Question: Is there any way to get the From email address via code in PHP - the address which we are using to send the email from SugarCRM.
I have tried
'''
$phpMailer = new SugarPHPMailer();
$phpMailer->setMailerForSystem();
print_r($phpMailer->From);
'''
but it displays only the default value i.e. root@localhost
if i configure the From as shown below
'''
$phpMailer->From = "myemailaddress@server.com";
print_r($phpMailer->From);
'''
it display myemailaddress@server.com but when i recieve the email in my Gmail account it is received from the default configured email address of the Sugar which in our case is something@gmail.com i am sorry for privacy reasons i cant display it here

If i further elaborates the received mail and check the Show Original option from the menu in Gmail (the Menu available on the right side next to the fancy arrow of Reply where the from email address is displayed in Gmail) it displays From as the defualt email address of Sugar configured by us and Return-Path: myemailaddress@server.com
Any idea how to get the default configured Email address for sending emails in the Sugar via code?
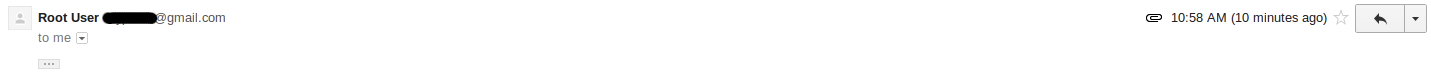
Answer: Try
'''
$administration = new Administration();
$administration->retrieveSettings();
print_r($administration->settings);
'''